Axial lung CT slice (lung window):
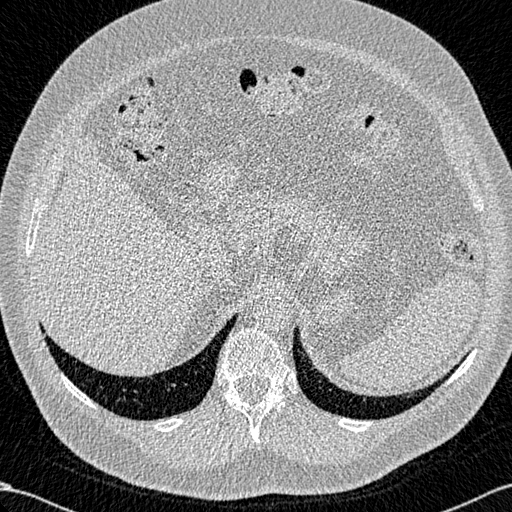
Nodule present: no